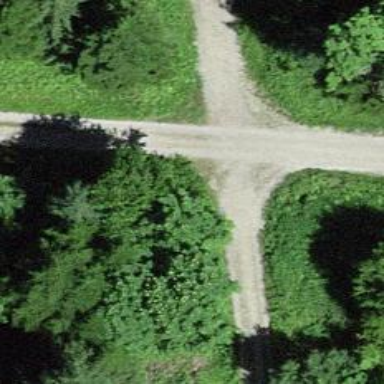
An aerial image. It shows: Gravel track with grade2 quality.